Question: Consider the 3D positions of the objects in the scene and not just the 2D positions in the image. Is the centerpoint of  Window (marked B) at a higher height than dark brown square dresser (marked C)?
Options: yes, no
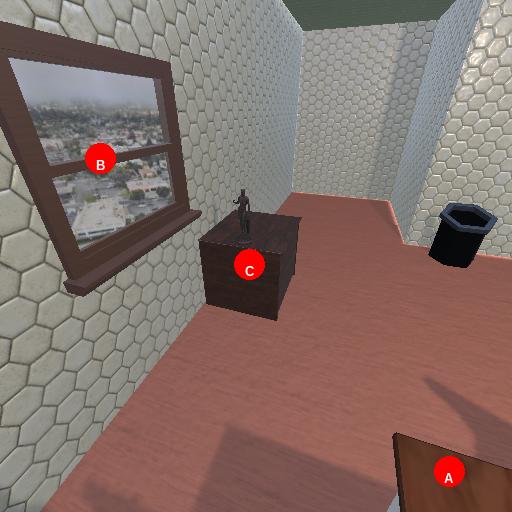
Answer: yes